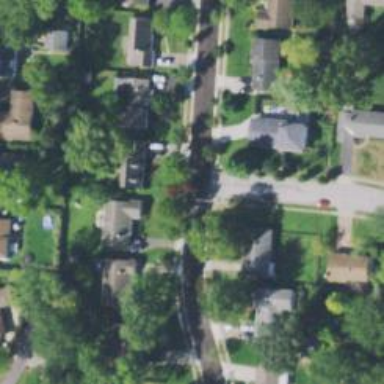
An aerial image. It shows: Residential driveway used as service road.